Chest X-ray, AP view. Patient: 55 years old, sex F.
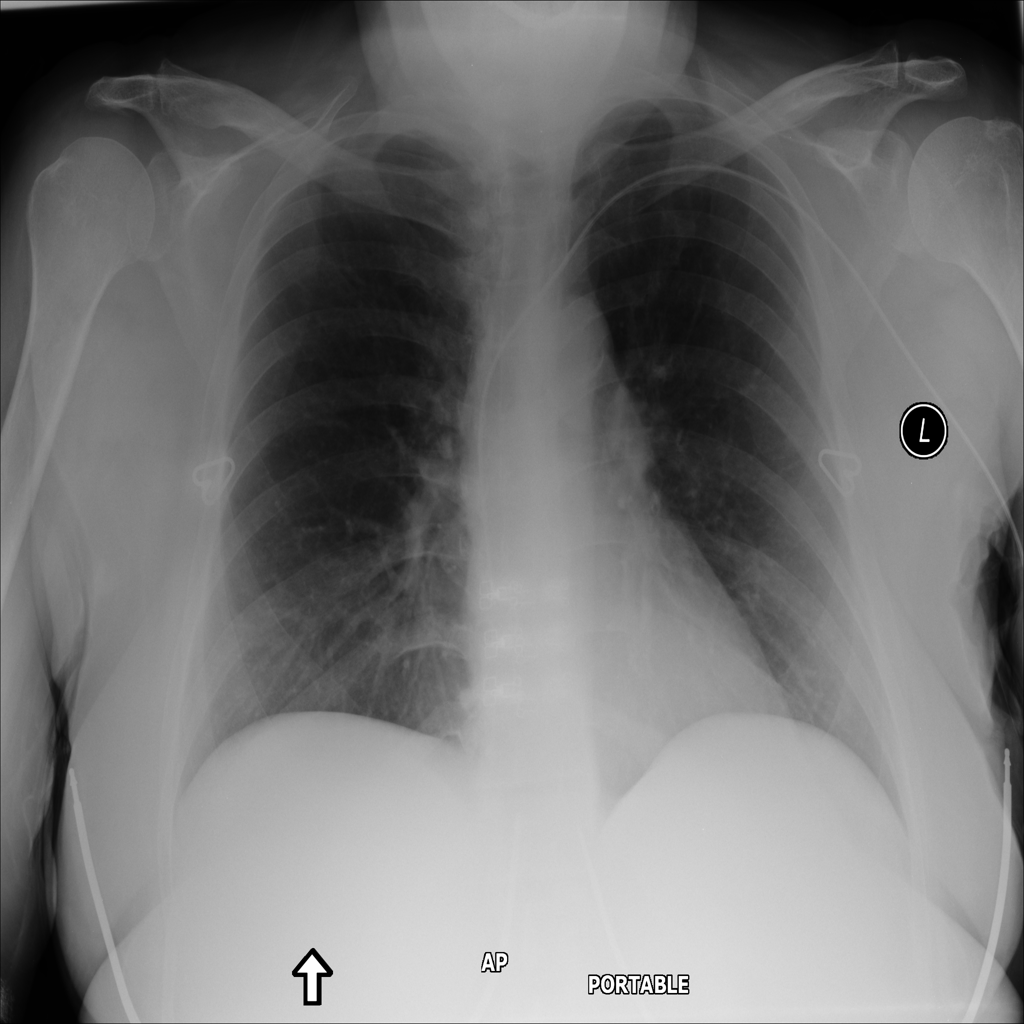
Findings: No Finding